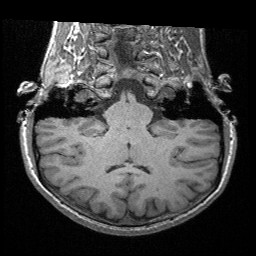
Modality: T1w
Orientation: sagittal